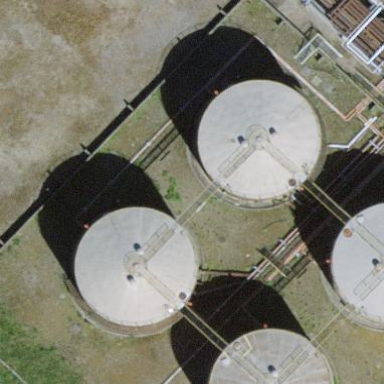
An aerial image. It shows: Storage tank created as man-made structure.